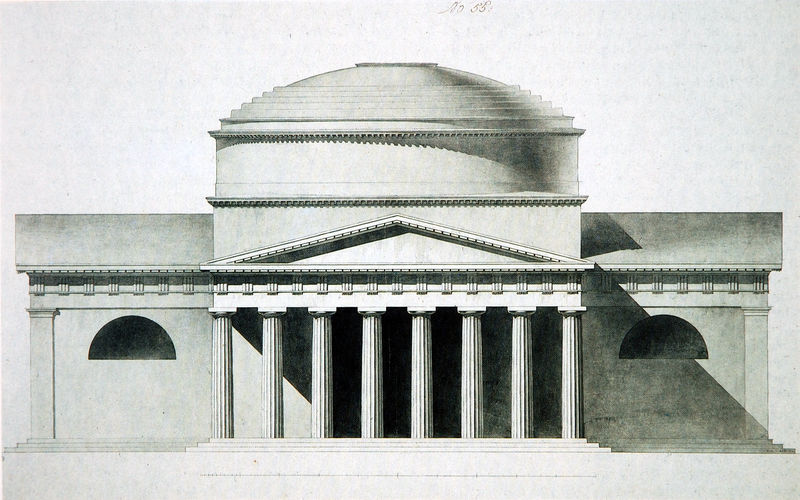
Titel: Walhalla(Projekt I) - Aufriss Hauptfassade
Künstler: Carl von Fischer
Standort: München
Institution: Architektursammlung der Technischen Universität
Schlagwörter: kämpfer, schatten, weiß, dreieck, fenster, grau, licht, mitte, pfeiler, schwarz, skizze, säule, säulen, tür, zeichnung, dach, gebäude, haus, architektur, sonne, klassizismus, front, kanneliert, relief, modell, bogen, fassade, italien, perspektive, fischer, dächer, giebel, grafik, graphik, pilaster, rundbogen, kuppel, treppe, treppen, stufen, halle, eingang, nische, berlin, antike, moschee, schwarzweiss, schraffur, stich, bleistift, entwurf, architrav, kapitelle, pantheon, rom, kapitell, halbkreis, halbrund, fries, dreiecksgiebel, portal, sims, gesims, querhaus, ionisch, portikus, antik, scwarz, griechenland, kanneluren, plan, tempel, konsolen, basis, dorisch, klassik, schaft, kessel, kapitel, gebälk, parthenon, säulengang, riss, bauwerk, echinus, aufriss, tempelfront, treppenpodest, tympanon, nischen, zentralbau, satteldach, methopen, triglyphen, zeichnugn, rundbogenfenster, oculus, rotunde, säulenordnung, ordnung, dorica, metope, metopen, rundbau, spitzgiebel, säulenreihe, thermenfenster, guttae, revolutionsarchitektur, architekru, dorische kapitelle, dorische säulenordnung, dreischlitzplatten, entasis, fassed, halbschatten, kanelluren, klentze, lunette, lunetten, portikus motiv, säulenschadt, tambour, tempelmotiv, tempelmptiv